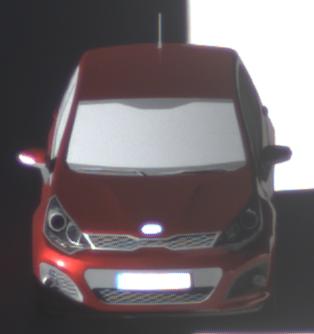
Make: KIA
Model: Rio 1.2
Detailed model: Rio (UB)
Model produced from: 2011/09
Model produced until: 2015/01
Doors: 3
Color: red
Road condition: dry road
Daytime: morning or afternoon
Contrast: high contrast